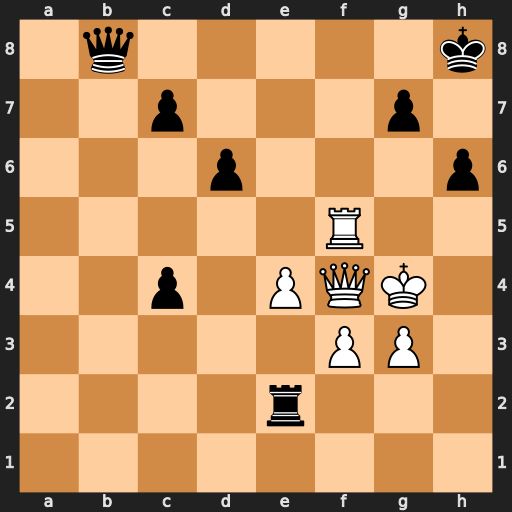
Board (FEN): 1q5k/2p3p1/3p3p/5R2/2p1PQK1/5PP1/4r3/8
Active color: w
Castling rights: -
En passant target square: -
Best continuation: Rf8+ Qxf8 Qxf8+